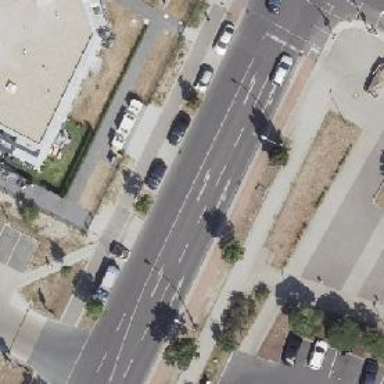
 and there is parallel parking on the left side of the road."